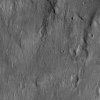
Atmospheric dust classification: not_dusty